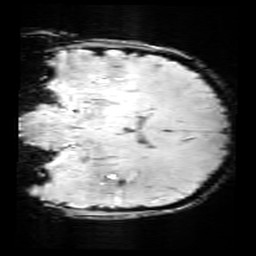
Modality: SWI
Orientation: coronal
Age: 12
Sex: female
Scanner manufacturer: siemens
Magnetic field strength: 3 T
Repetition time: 0.027 s
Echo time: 0.02 s